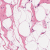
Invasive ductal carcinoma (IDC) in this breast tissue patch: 0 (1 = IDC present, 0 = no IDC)